Field crop: maize
Growth stage: 2
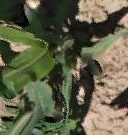
Species: maize